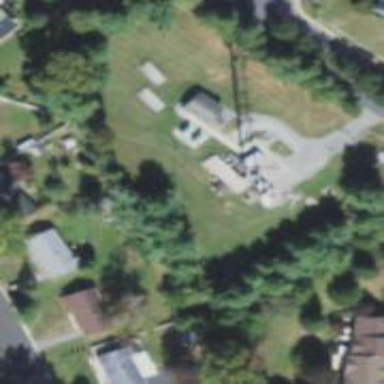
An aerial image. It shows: Mast tower used for communication.